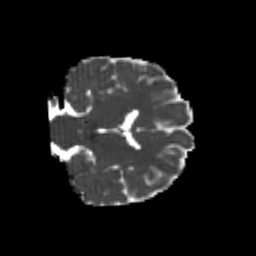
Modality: MD
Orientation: coronal
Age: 22
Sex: male
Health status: healthy
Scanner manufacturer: philips
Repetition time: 7.393 s
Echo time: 0.08599 s